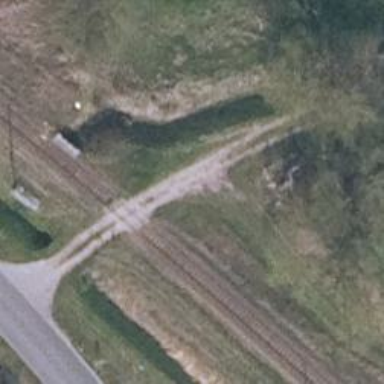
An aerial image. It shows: Railway level crossing.